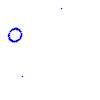
Particle: kaon